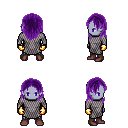
a pixel art fantasy rpg character, male body template, dark elf, purple skin, chain mail, teal pants, purple long hairstyle, gold gloves, maroon shoes, four views (front, back, left, right), 2x2 character sprite sheet, small pixel art, hard edges, no anti-aliasing